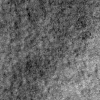
Atmospheric dust classification: not_dusty